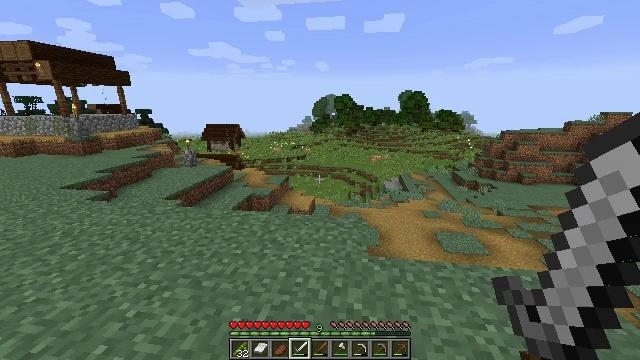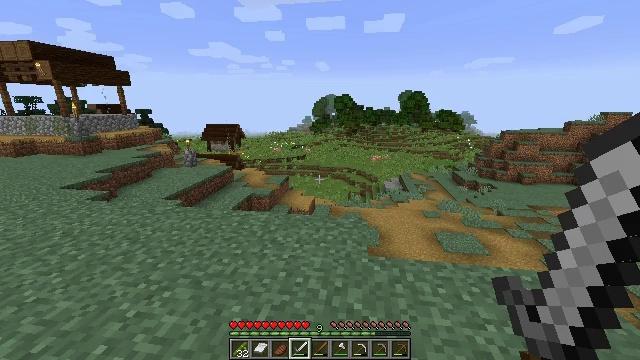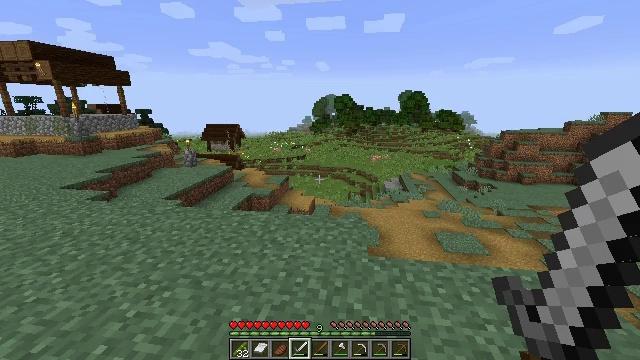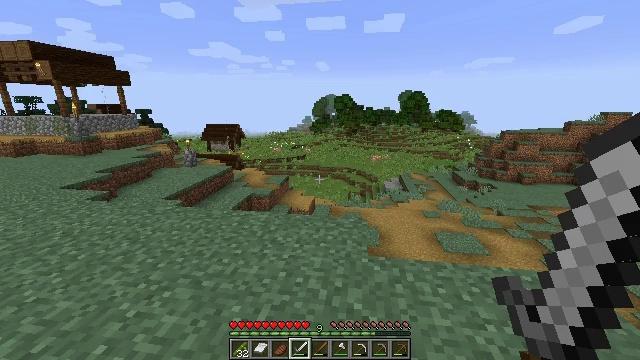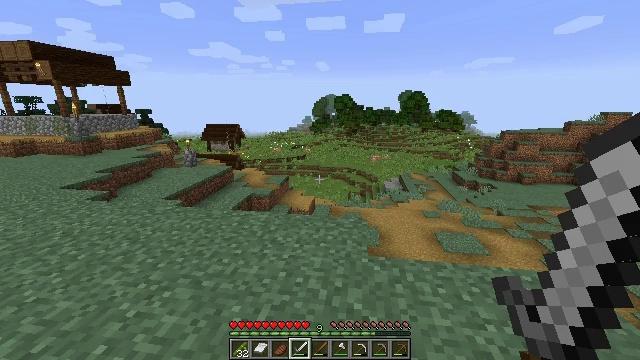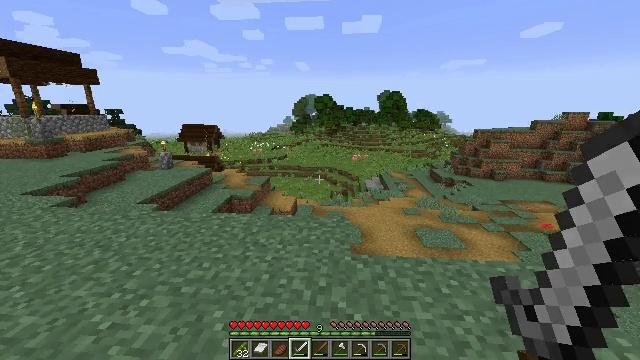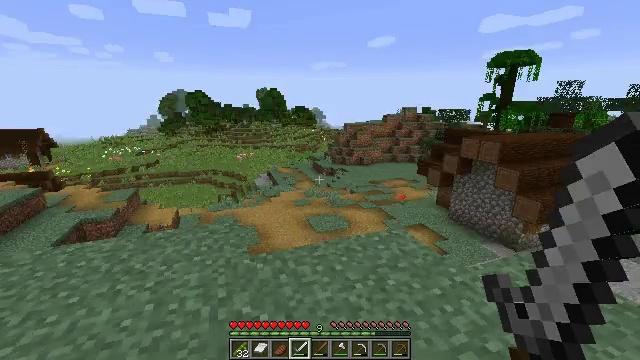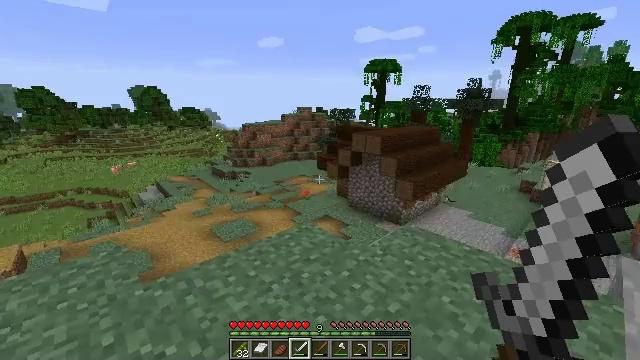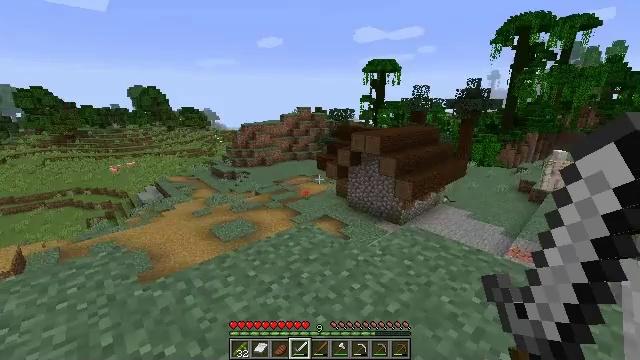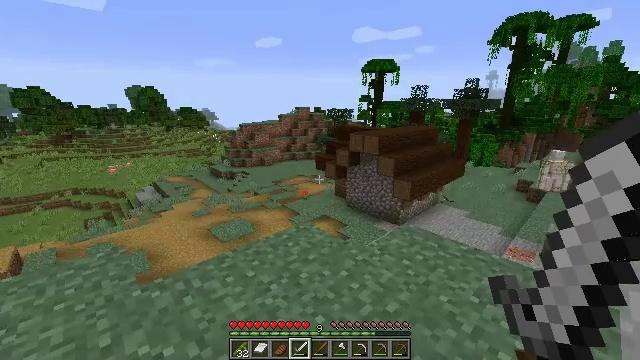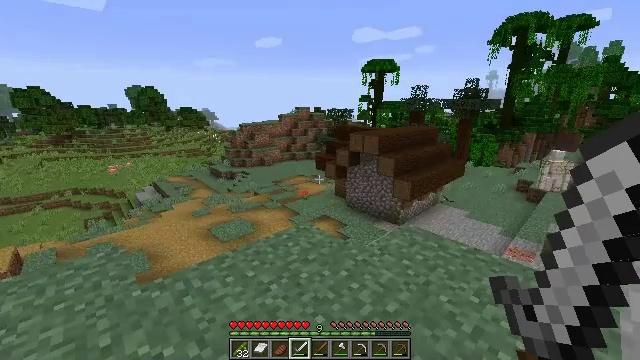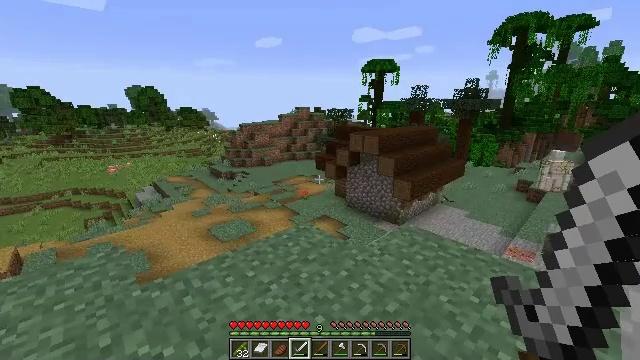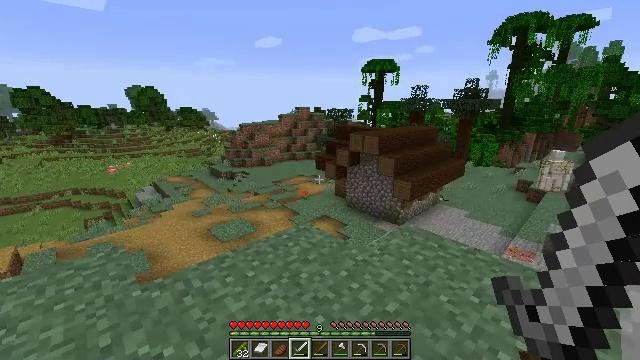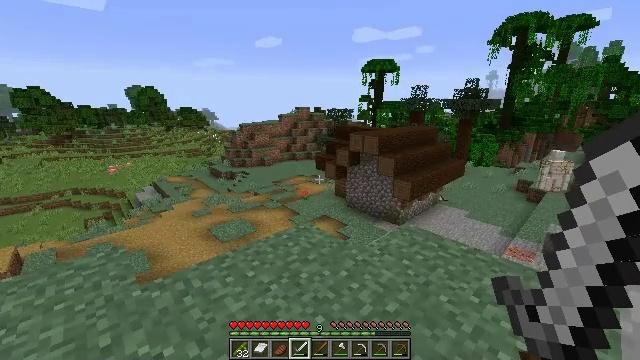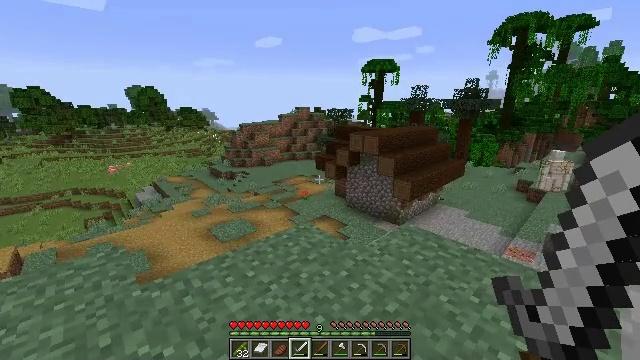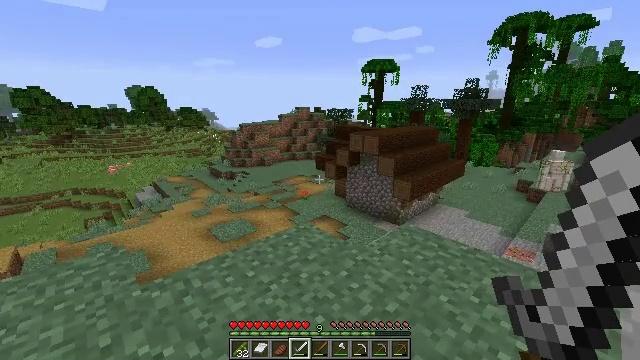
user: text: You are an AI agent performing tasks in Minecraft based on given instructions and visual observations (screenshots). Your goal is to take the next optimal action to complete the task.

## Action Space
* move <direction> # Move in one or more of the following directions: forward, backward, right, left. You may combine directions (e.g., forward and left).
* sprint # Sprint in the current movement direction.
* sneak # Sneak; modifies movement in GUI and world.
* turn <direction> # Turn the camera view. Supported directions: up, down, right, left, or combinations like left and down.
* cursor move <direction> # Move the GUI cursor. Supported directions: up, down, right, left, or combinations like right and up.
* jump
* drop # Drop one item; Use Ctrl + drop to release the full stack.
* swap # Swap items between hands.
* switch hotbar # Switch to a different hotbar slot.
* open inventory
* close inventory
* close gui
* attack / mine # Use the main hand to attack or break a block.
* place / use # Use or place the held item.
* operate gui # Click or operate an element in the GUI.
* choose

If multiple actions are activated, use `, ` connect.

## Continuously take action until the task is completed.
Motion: motion action
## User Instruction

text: Mine the sweet berry bush.
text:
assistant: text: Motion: no_op
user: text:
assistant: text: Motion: no_op
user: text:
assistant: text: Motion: no_op
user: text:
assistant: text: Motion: no_op
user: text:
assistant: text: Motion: turn right
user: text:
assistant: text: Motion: turn right
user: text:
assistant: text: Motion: turn right
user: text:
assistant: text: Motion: no_op
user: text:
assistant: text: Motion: no_op
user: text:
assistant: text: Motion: no_op
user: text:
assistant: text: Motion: no_op
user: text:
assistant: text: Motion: no_op
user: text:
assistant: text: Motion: no_op
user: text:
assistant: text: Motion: no_op
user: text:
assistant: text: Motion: no_op
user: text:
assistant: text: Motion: no_op
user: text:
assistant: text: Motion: no_op
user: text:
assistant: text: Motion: no_op
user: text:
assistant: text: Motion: no_op
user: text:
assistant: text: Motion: turn right
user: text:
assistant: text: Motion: turn right
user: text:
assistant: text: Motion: turn right
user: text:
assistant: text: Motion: no_op
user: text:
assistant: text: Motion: no_op
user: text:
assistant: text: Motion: no_op
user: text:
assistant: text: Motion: no_op
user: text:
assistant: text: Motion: no_op
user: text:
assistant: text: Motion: no_op
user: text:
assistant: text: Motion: no_op
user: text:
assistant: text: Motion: no_op